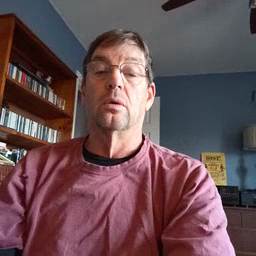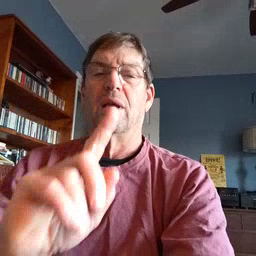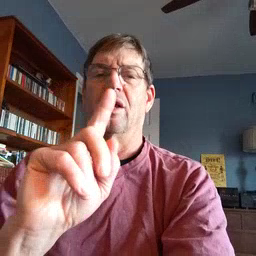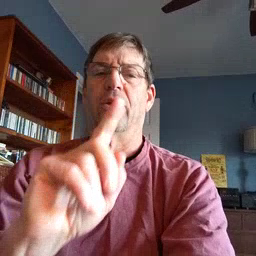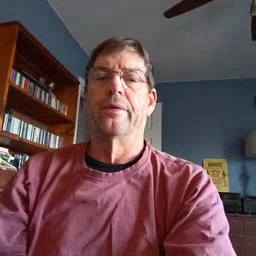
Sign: where